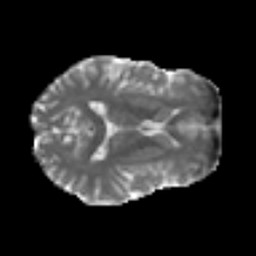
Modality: MD
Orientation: axial
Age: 25
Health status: ill
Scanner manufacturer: philips
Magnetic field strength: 3 T
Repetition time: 9 s
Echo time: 0.127 s